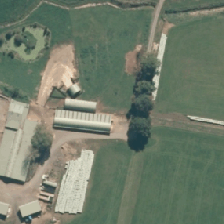
Land cover: urban_build_up